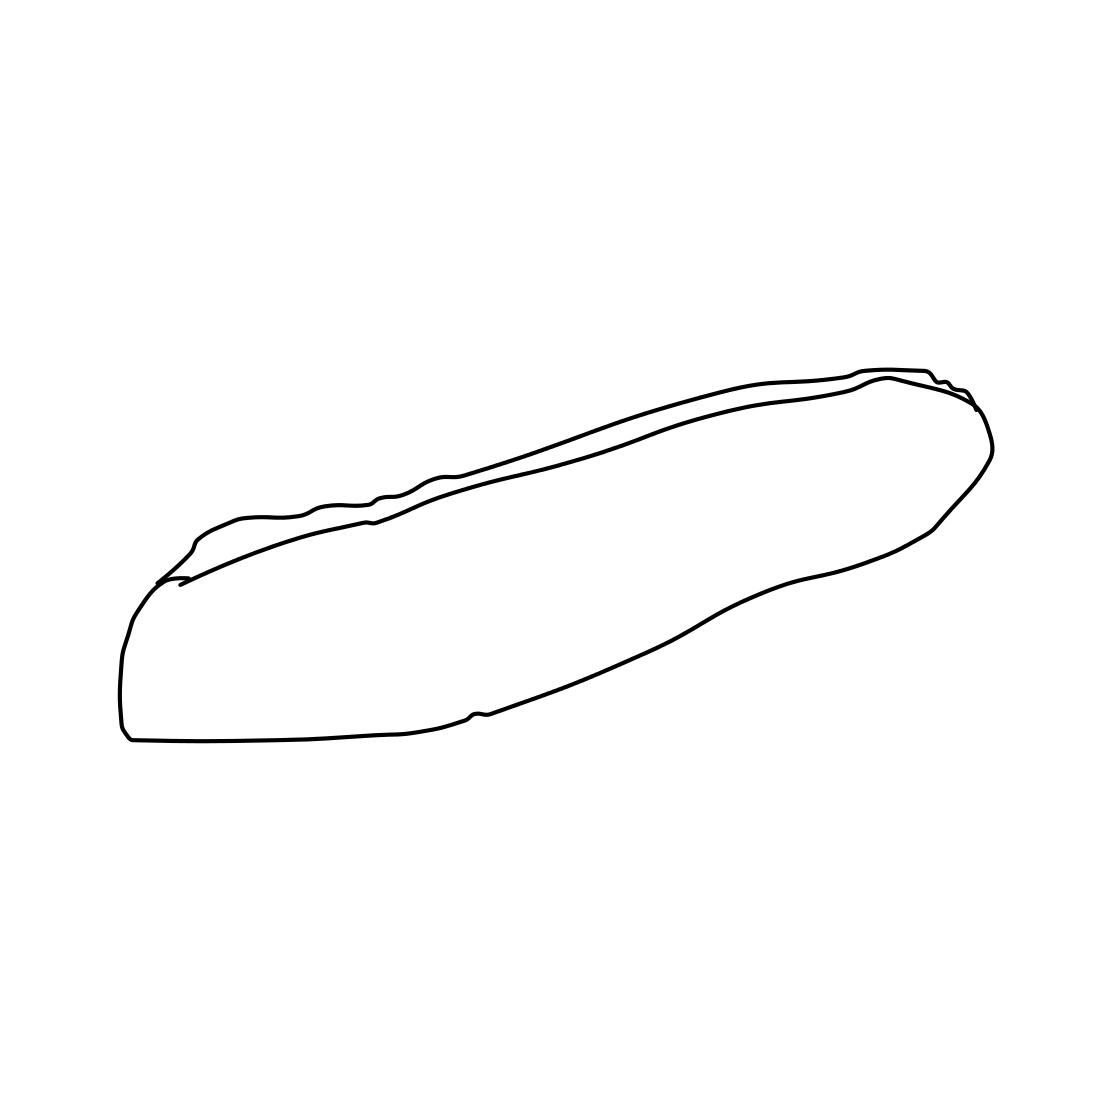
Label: snowboard